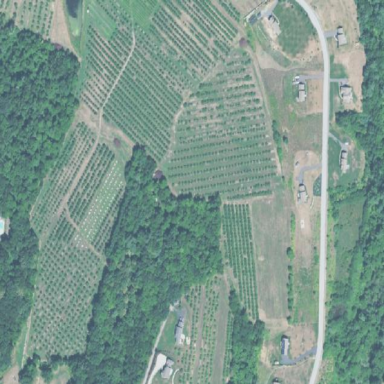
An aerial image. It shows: Orchard.